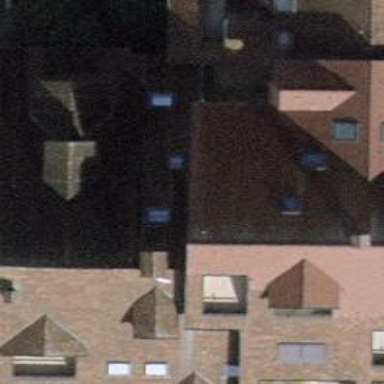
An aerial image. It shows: Gabled-roof apartment building with maroon roof tiles.